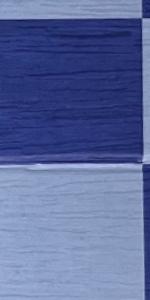
Label: Empty